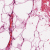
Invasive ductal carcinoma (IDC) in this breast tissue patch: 0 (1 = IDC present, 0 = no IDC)